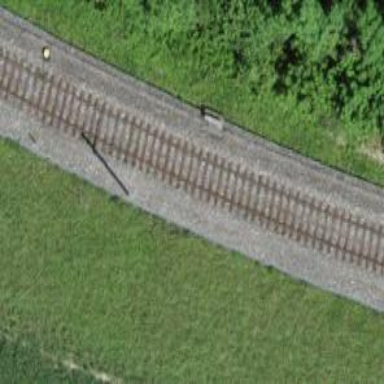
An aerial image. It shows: Railway with electrified contact lines running on embankment.